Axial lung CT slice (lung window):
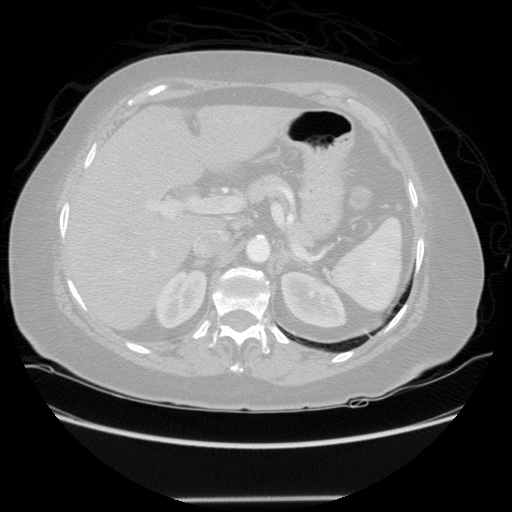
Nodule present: no